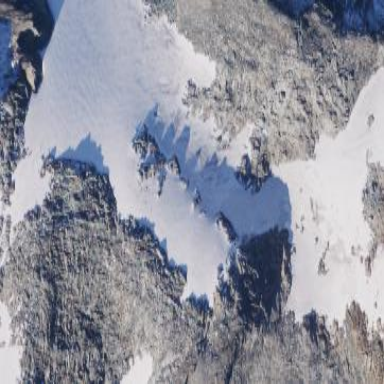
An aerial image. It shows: Beautiful snowfield in the natural landscape.